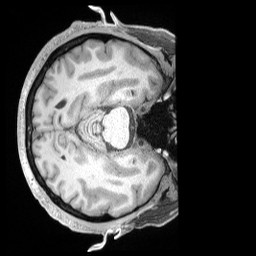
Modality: T1w
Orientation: axial
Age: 37
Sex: male
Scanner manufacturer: siemens
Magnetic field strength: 3 T
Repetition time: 2 s
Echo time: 0.00211 s